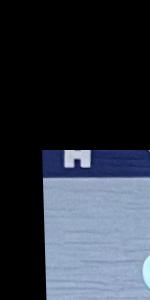
Label: Empty